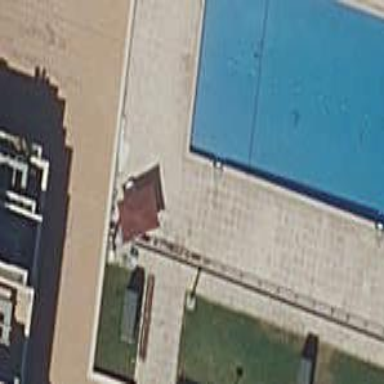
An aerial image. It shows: Outdoor swimming pool in leisure land area.